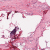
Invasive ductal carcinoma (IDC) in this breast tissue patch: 0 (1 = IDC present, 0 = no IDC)